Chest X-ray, AP view. Patient: 8 years old, sex M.
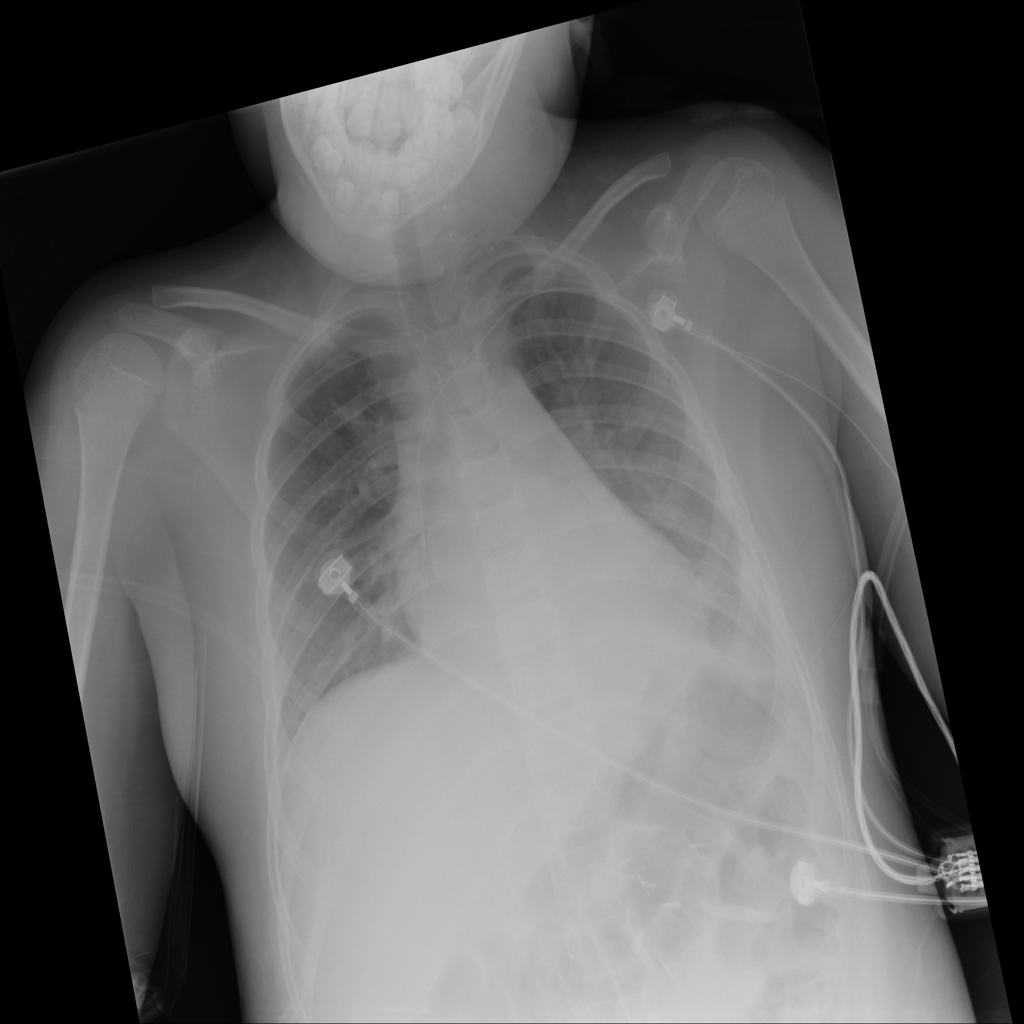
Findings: Atelectasis